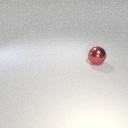
large red metal sphere